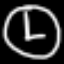
Label: clock